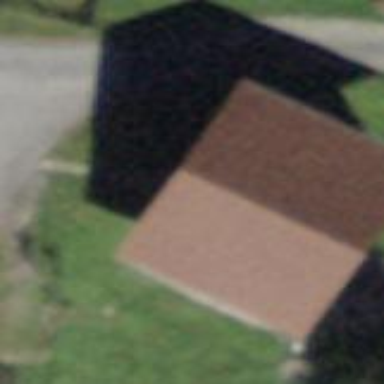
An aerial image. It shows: Rural barn.